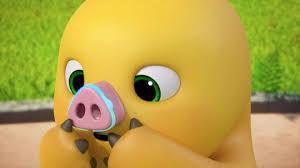
Label: nailong